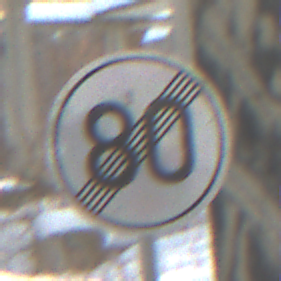
Verkehrszeichen: EndeGeschwindigkeit80
Umgebung: Roofed, Suburban
Tageszeit: MorningAfternoon
Wetter: PartlyCloudy
Licht: Natural
Jahreszeit: Winter
Kontrast: LowContrast